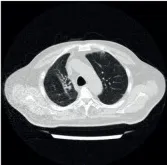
The variation of the tumor and inflammation in Chest CT. 8/12 weeks after immunotherapy: the tumor disappeared, with several linear shadows leaving.
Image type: radiology (ct)